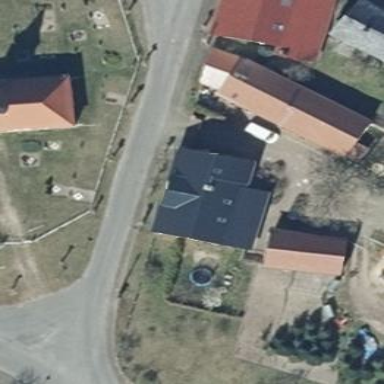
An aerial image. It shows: Residential building.